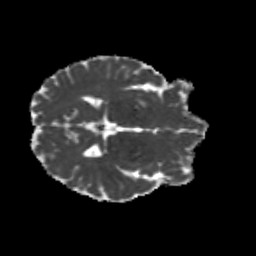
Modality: MD
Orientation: axial
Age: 24
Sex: male
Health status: healthy
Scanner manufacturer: siemens
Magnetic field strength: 3 T
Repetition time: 8.6 s
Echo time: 0.095 s